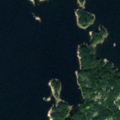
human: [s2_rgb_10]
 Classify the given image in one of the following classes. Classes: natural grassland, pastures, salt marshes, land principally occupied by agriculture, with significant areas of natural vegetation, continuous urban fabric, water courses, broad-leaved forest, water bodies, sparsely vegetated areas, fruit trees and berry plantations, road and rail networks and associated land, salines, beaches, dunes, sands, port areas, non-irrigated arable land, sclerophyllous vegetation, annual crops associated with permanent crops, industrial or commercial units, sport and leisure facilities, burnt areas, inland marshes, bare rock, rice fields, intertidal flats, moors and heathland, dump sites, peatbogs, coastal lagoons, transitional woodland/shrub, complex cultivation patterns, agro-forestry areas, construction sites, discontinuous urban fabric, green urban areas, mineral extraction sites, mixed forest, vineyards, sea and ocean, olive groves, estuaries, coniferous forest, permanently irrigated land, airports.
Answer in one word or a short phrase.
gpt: coniferous forest, sea and ocean